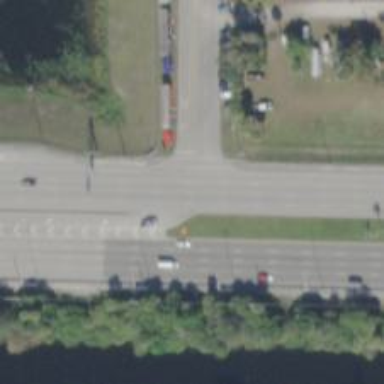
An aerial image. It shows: Trunk link highway.